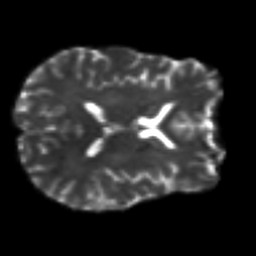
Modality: T2w
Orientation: axial
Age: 49
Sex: female
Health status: ill
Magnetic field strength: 3 T
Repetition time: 9 s
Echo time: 0.093 s